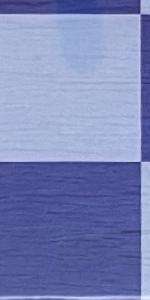
Label: Empty